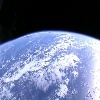
Label: cloud